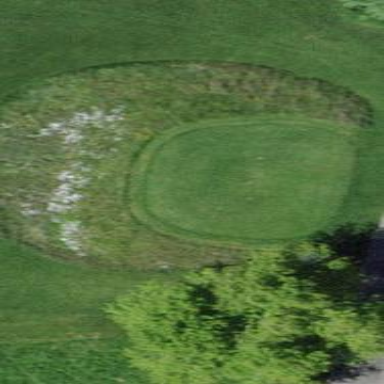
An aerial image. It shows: Golf tee.